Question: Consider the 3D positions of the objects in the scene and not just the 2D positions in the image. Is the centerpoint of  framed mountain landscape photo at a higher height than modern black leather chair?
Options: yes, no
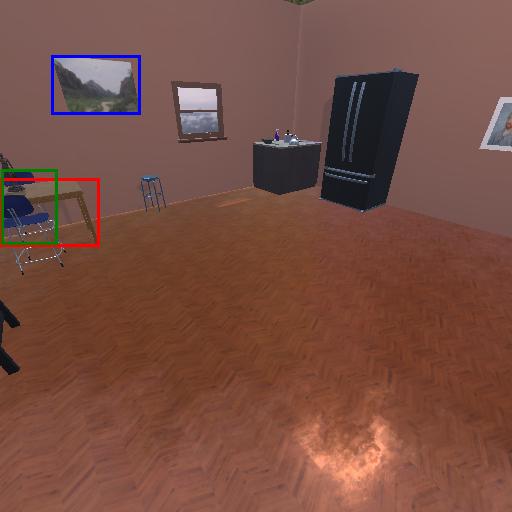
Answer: yes